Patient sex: M
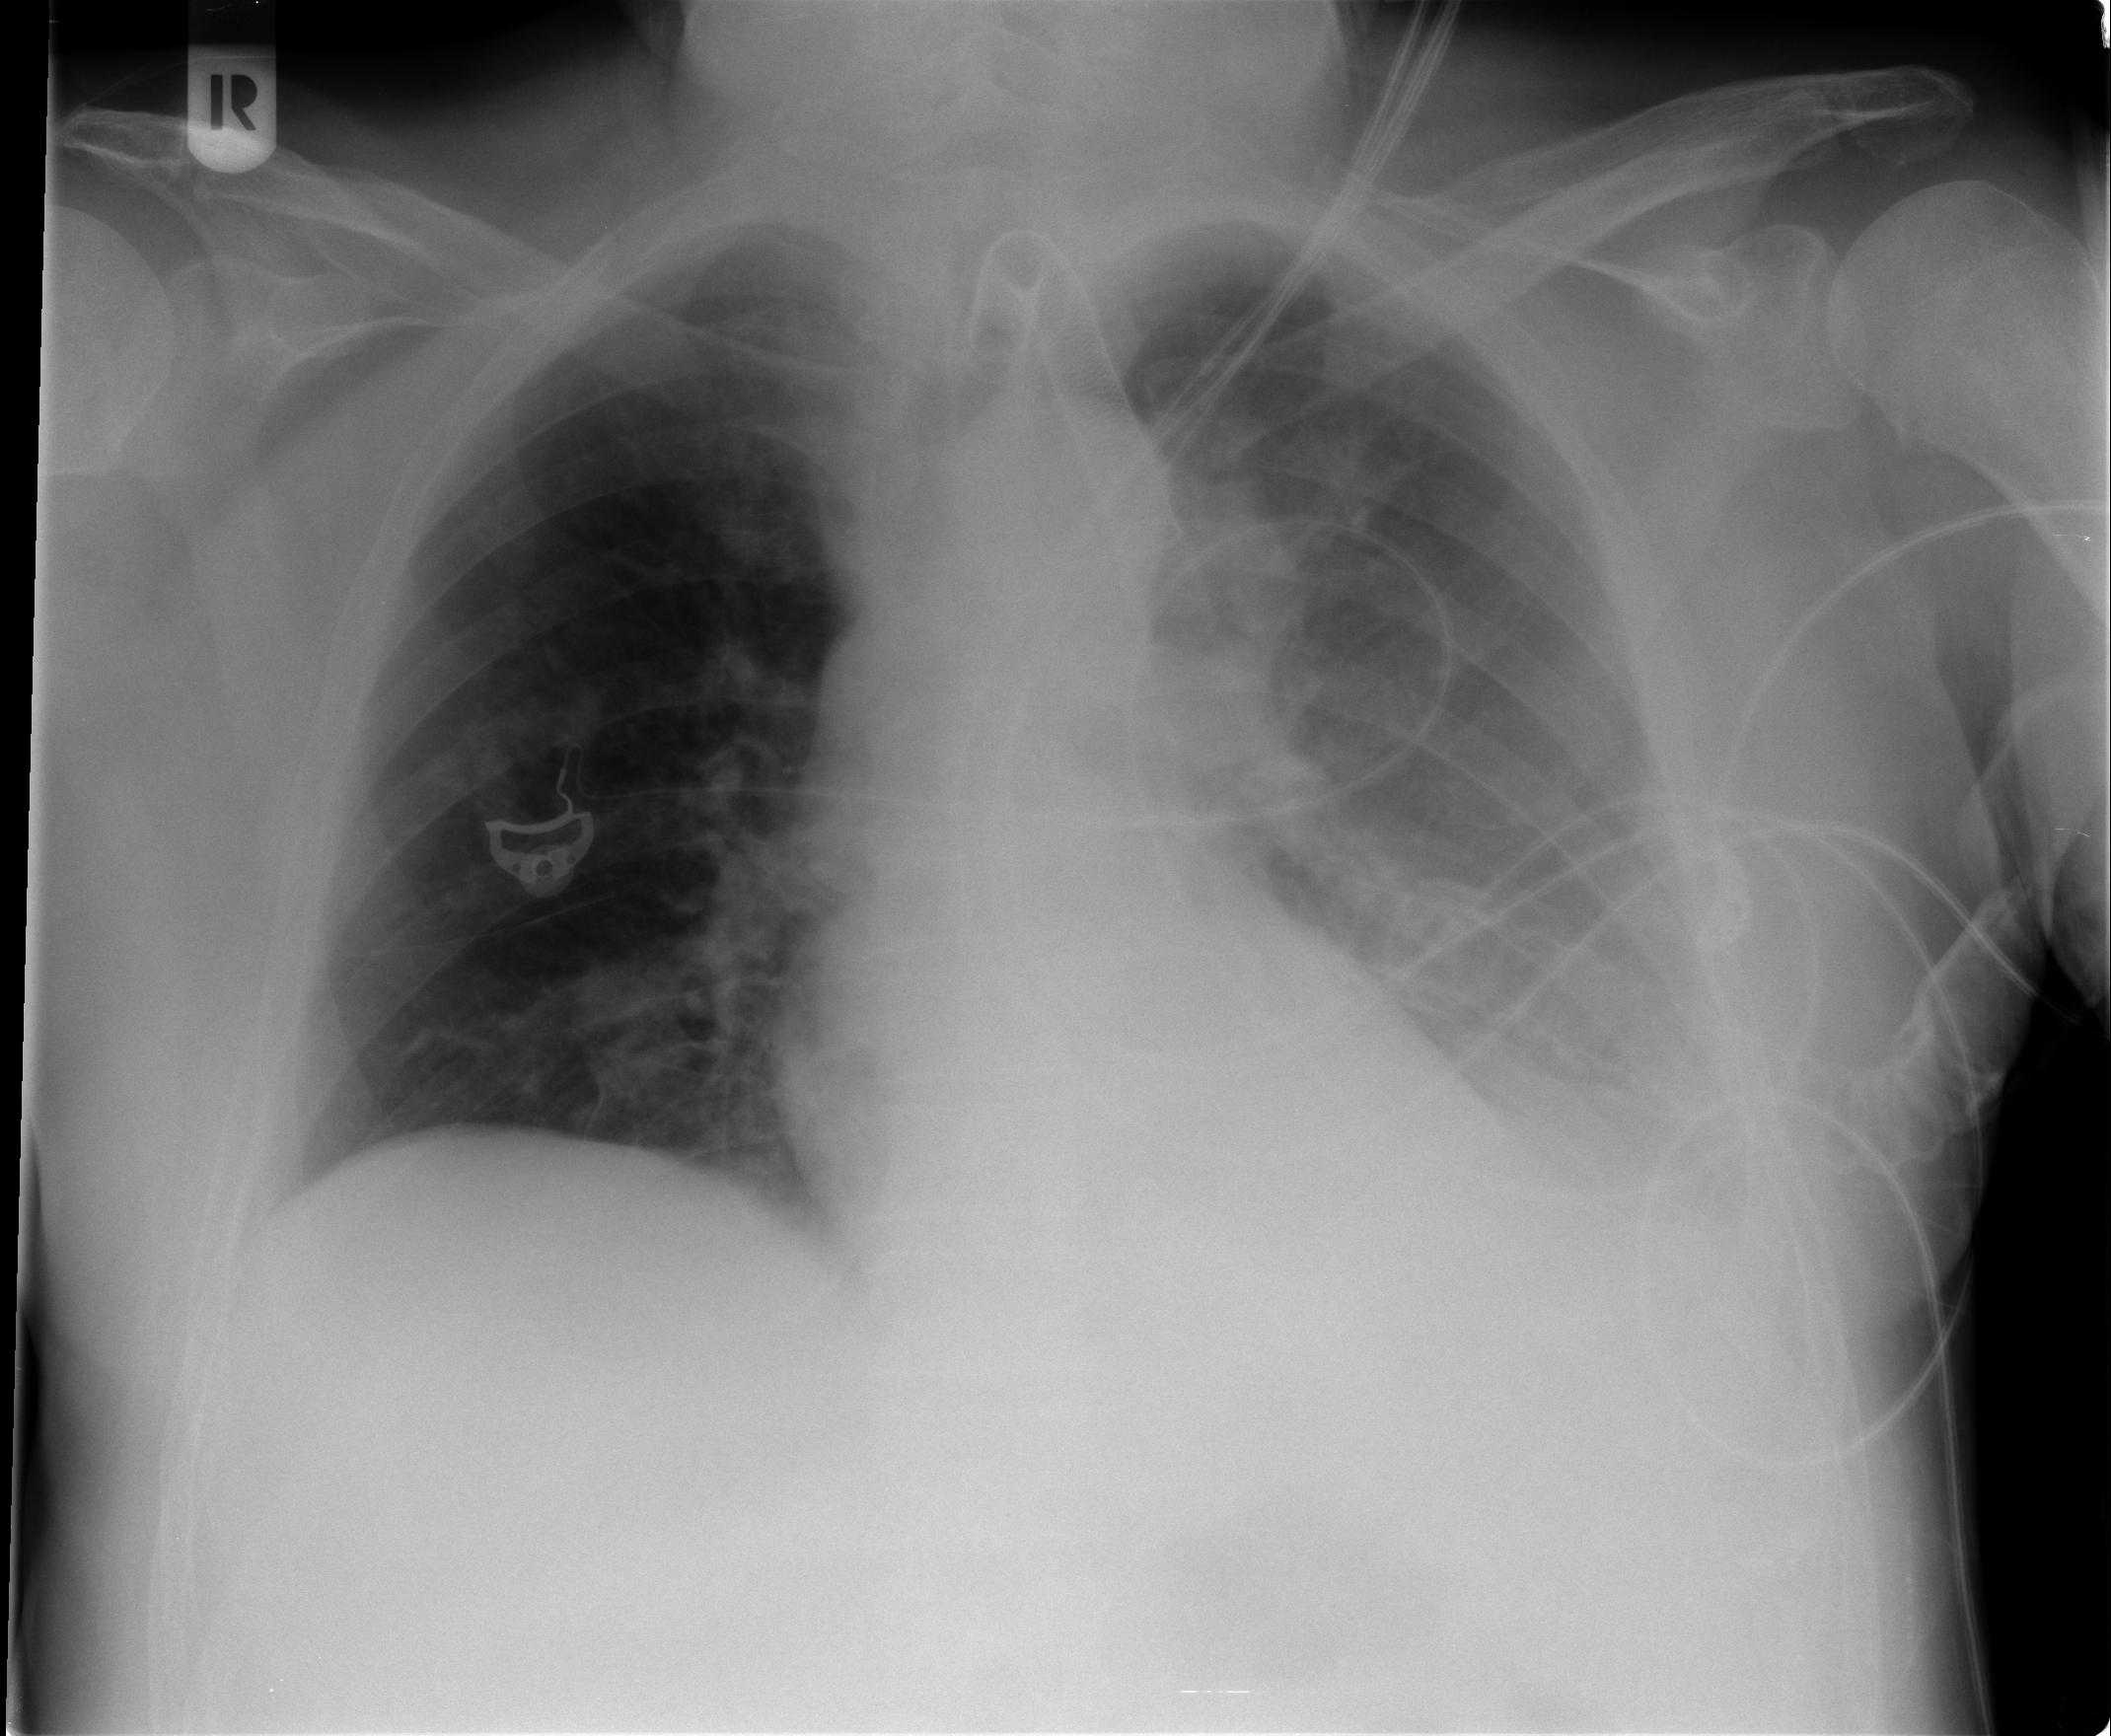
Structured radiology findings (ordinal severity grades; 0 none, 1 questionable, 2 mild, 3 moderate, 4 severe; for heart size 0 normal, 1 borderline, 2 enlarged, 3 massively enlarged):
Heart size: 1
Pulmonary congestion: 0
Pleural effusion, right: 1
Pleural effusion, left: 3
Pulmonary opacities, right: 0
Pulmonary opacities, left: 0
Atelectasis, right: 0
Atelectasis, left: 2